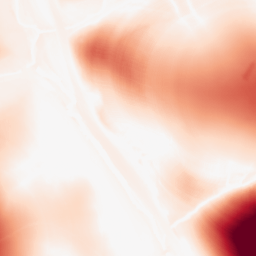
Category: morphological
Decomposition family: morphological
Decomposition parameters: operation: opening
size: 100
Upsampling method: sinc_hamming
Upsampling parameters: scale: 2
kernel_size: 8
Upsampling scale: 2